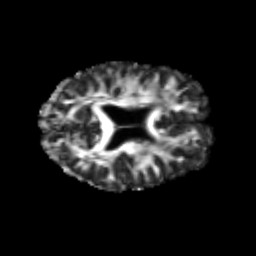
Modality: FA
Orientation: axial
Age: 25
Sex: female
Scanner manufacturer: siemens
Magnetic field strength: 3 T
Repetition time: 3.5 s
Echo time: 0.125 s